Question: I need a to match a comma in string, this is the example:
> dog:Cat,hi:Bye,num:,1,2,3,5,6,7,8,9,10,this:that

I want to match ONLY the comma with te green arrow using a regex or something
> The value from "num:" always will be similar. example "num:,4,7,9" or "num:,2"
Thanks in advance
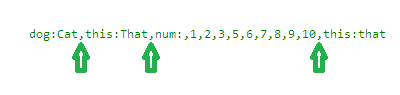
Answer: This should do it:
'''
,(?=\w+:)
'''
- <URL>